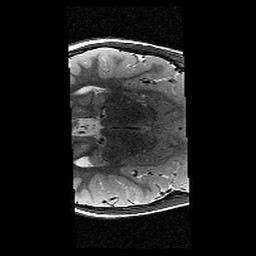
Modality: T2w
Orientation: axial
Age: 9
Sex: female
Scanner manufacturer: siemens
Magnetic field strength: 3 T
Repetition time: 9.23 s
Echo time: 0.067 s